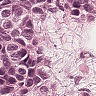
Metastatic tissue present: yes